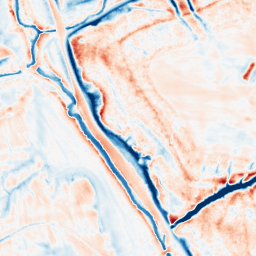
Category: classical
Decomposition family: gaussian
Decomposition parameters: sigma: 5
Upsampling method: linear_exact
Upsampling parameters: scale: 2
Upsampling scale: 2